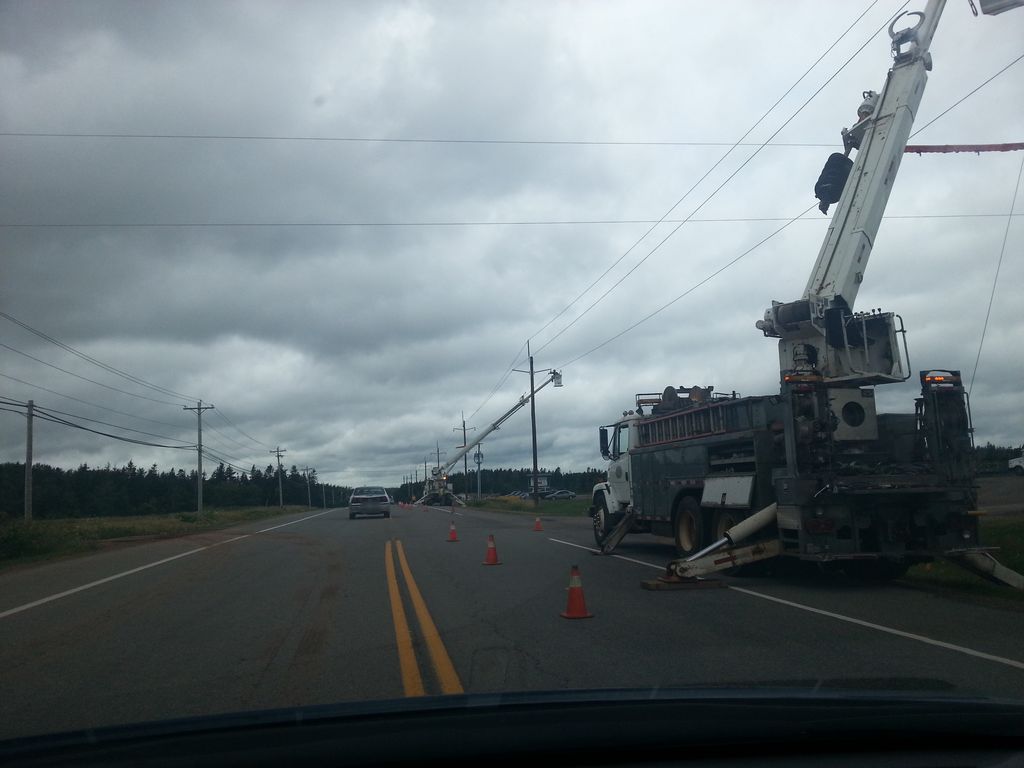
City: charlottetown